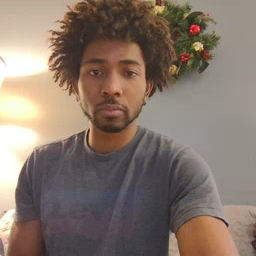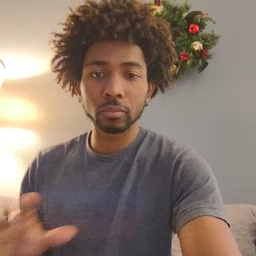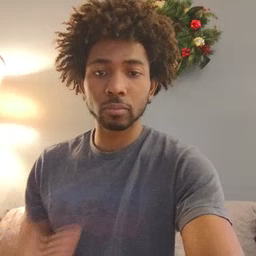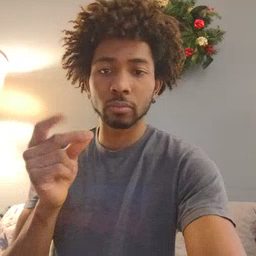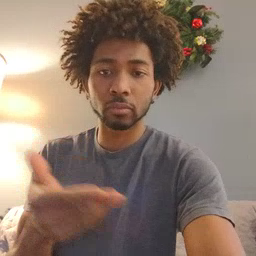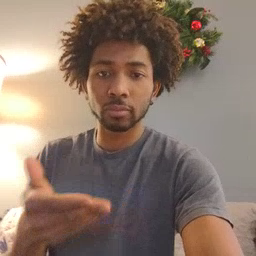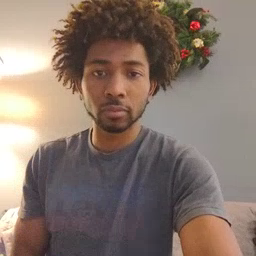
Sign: puppy